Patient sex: F
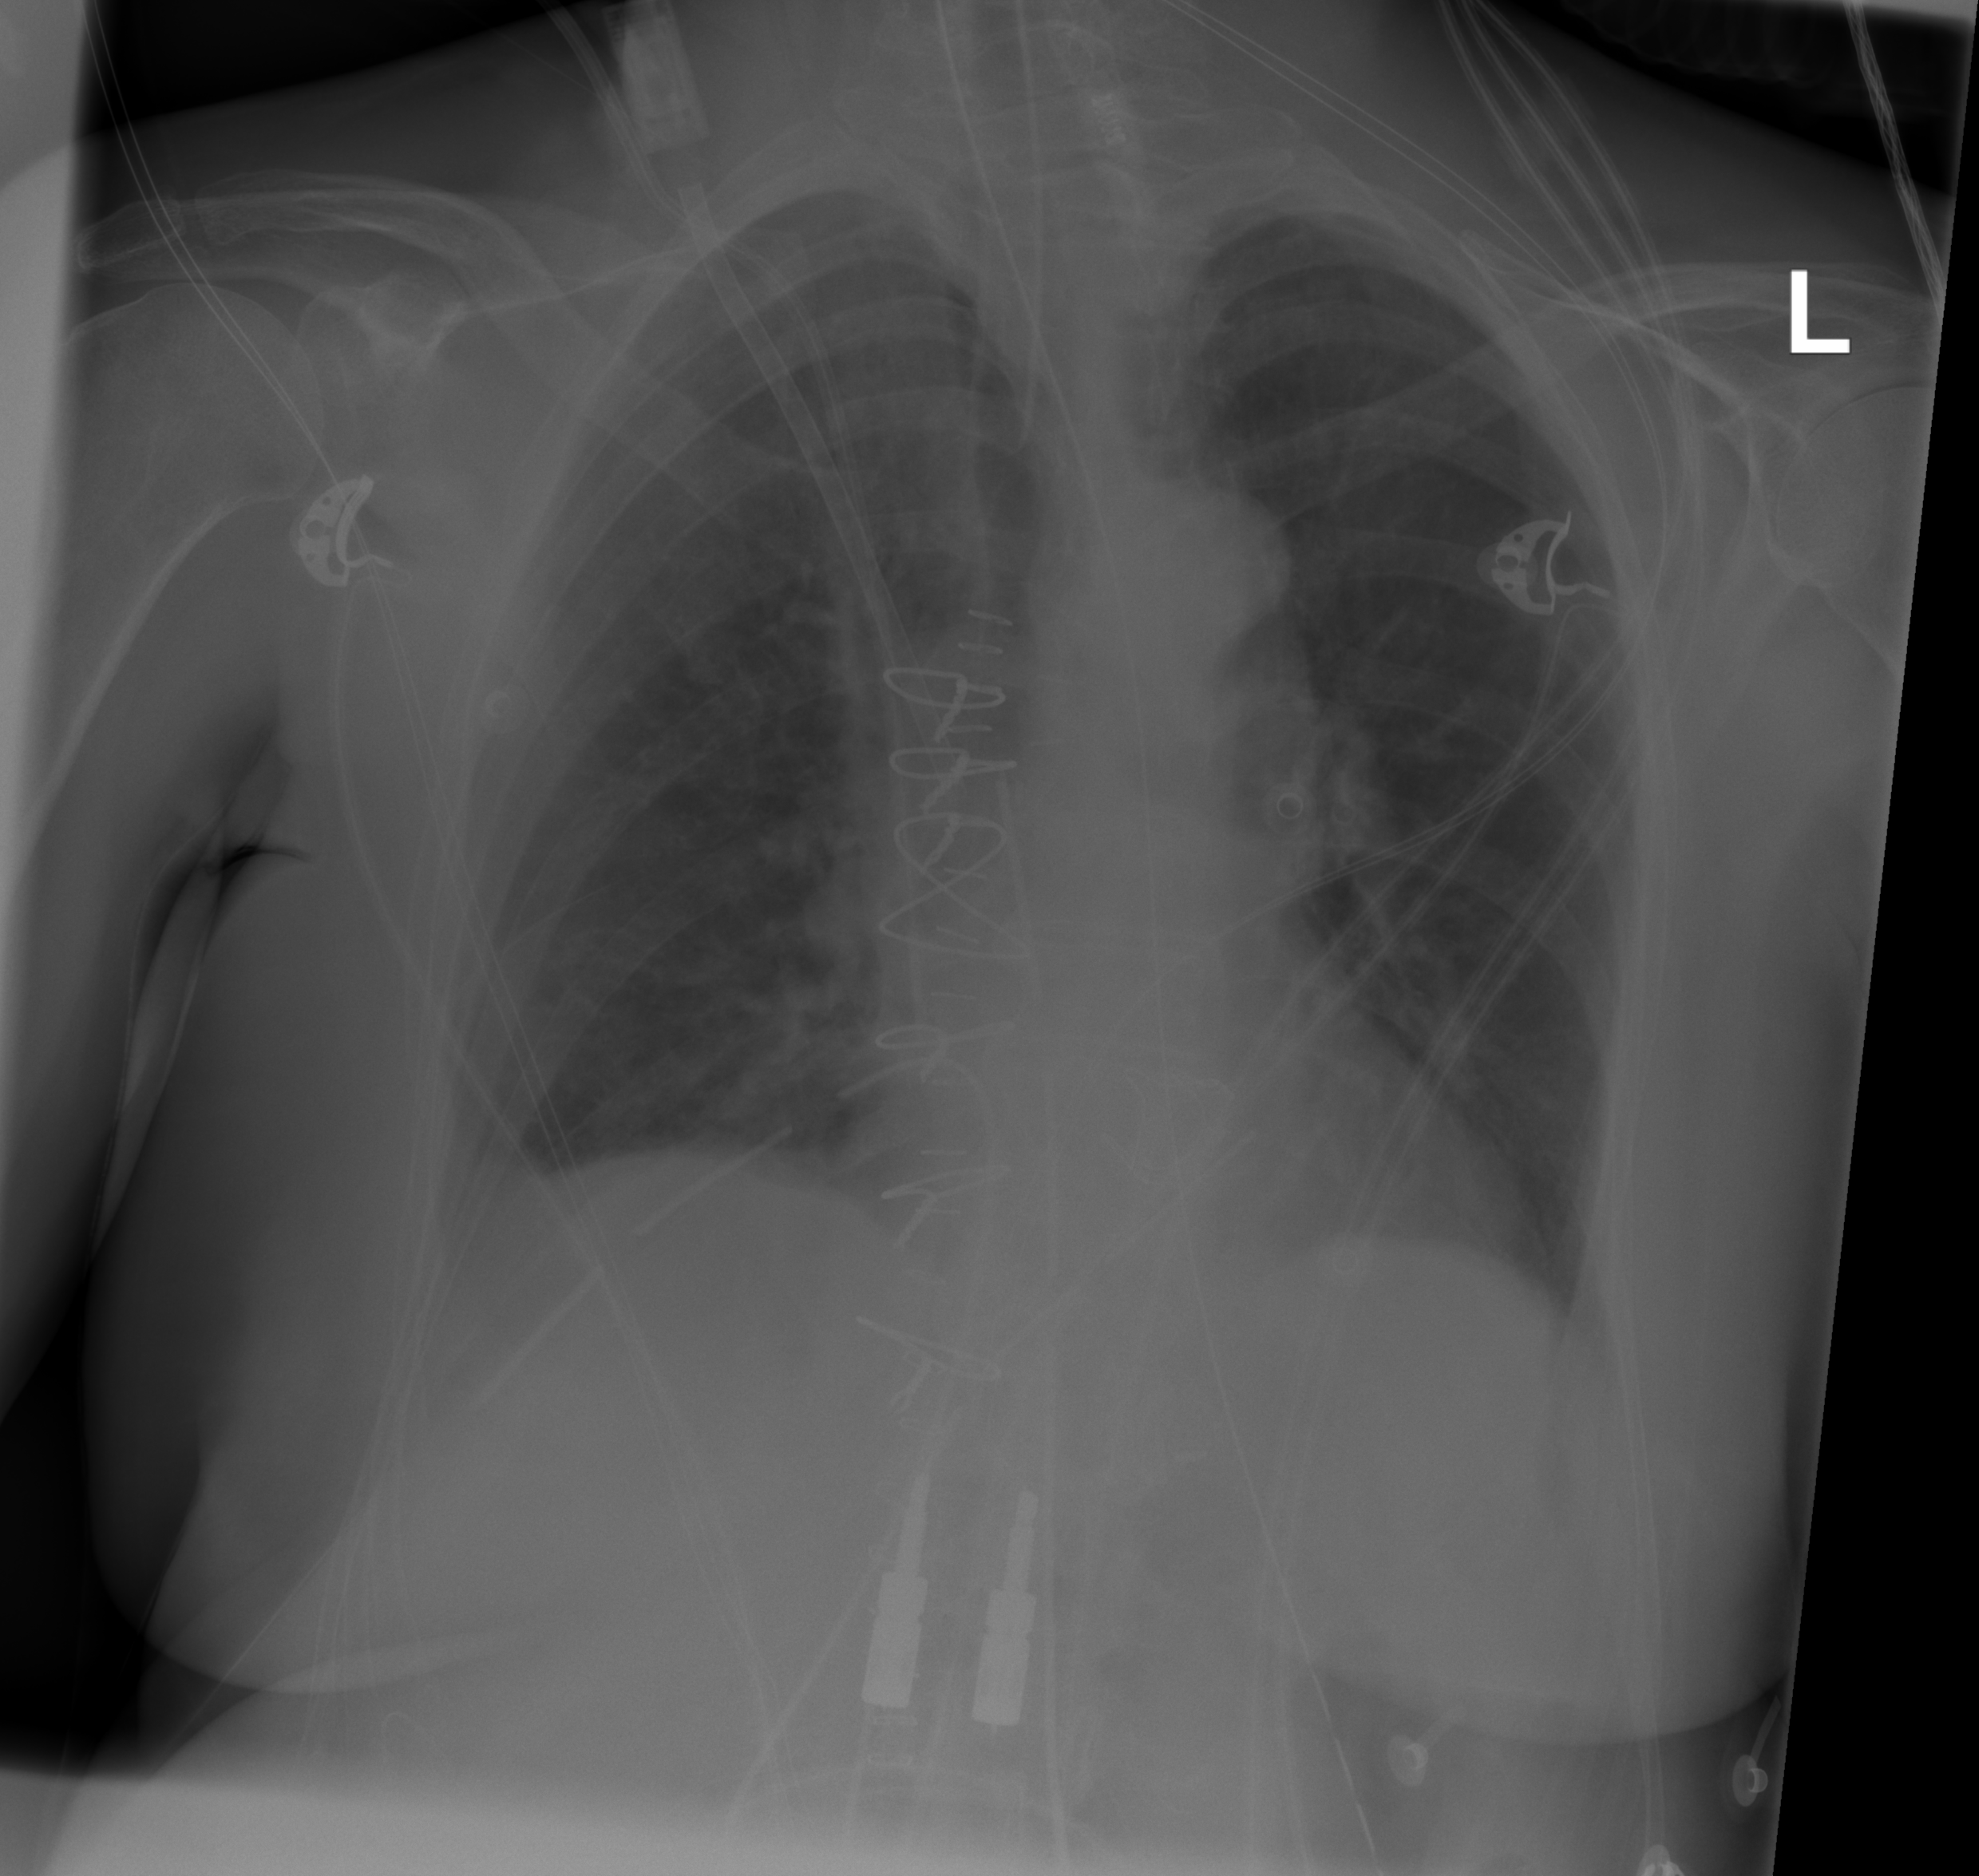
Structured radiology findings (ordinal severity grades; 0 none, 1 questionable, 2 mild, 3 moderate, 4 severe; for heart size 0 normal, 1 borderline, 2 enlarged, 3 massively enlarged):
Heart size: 0
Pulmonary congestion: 0
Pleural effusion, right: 1
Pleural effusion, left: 1
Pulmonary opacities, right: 0
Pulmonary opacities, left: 0
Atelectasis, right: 2
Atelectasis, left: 2